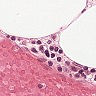
Metastatic tissue present: no